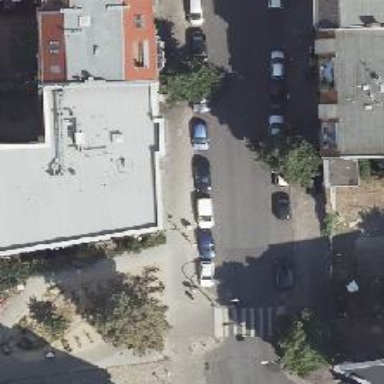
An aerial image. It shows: Footway.